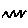
Label: zigzag